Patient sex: M
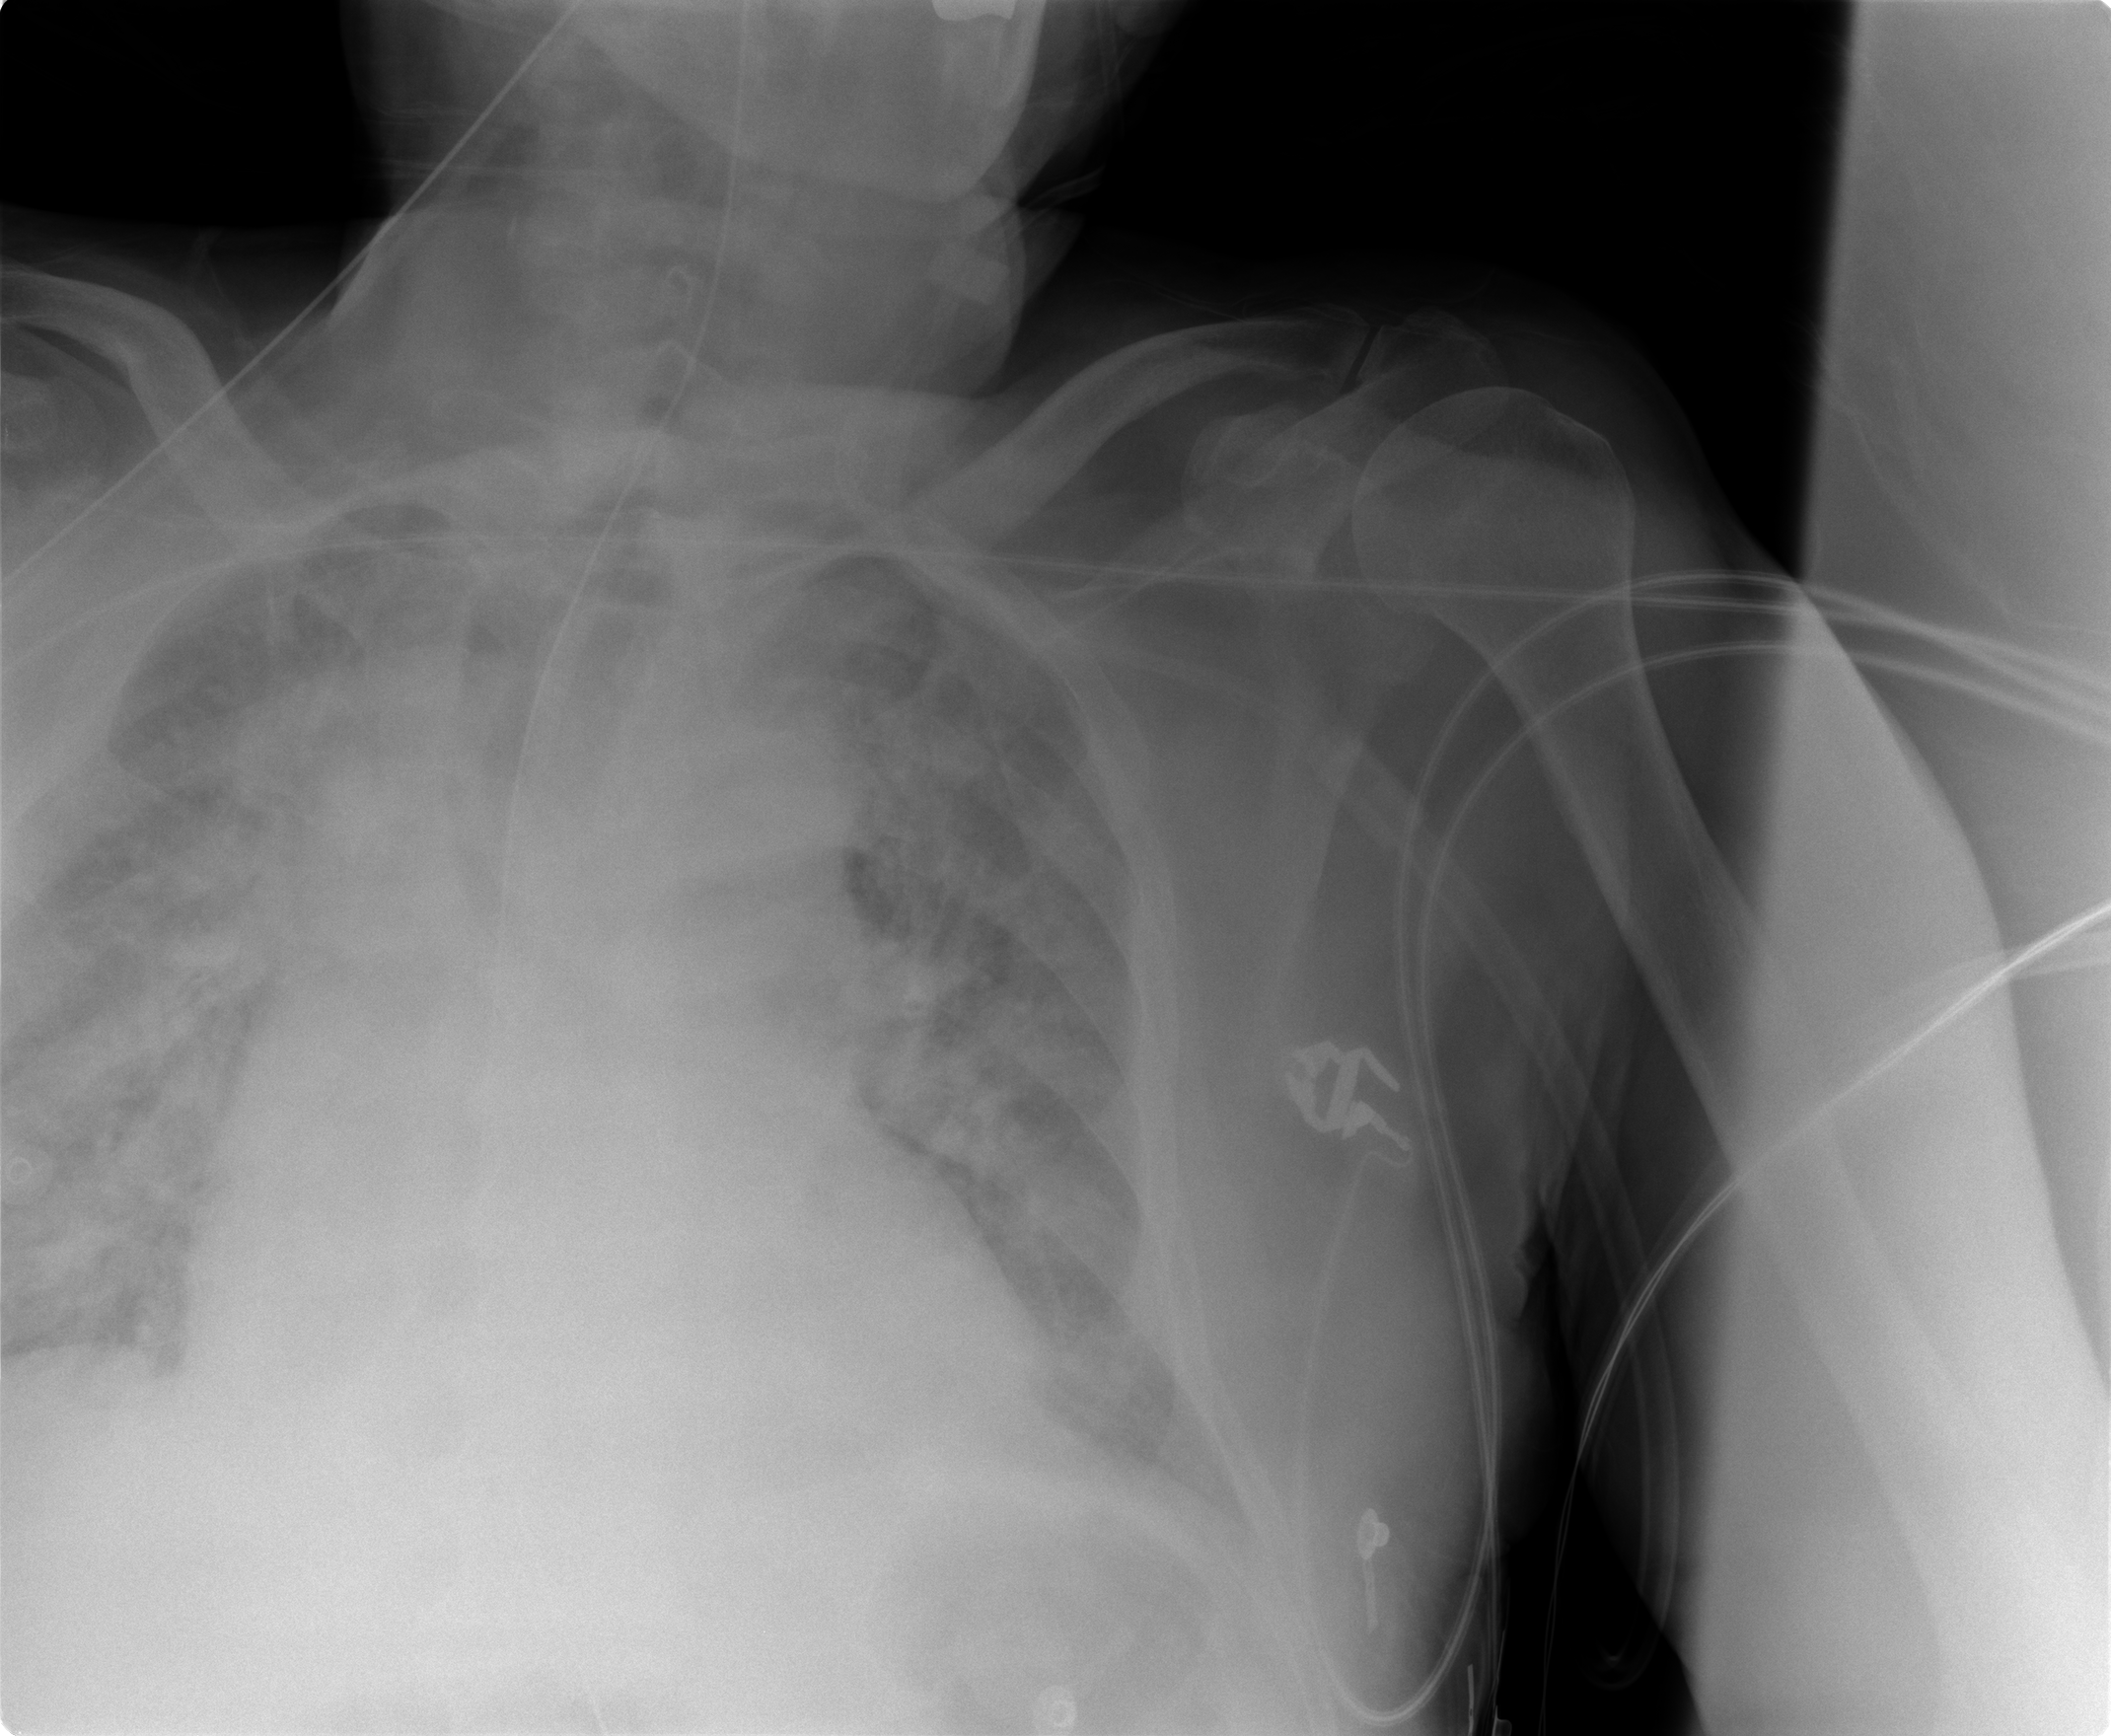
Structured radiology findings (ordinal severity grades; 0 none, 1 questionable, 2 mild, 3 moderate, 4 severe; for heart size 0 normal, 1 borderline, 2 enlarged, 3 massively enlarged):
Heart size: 2
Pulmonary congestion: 1
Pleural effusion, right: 0
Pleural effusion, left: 0
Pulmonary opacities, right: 4
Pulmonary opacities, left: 4
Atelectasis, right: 0
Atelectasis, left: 0